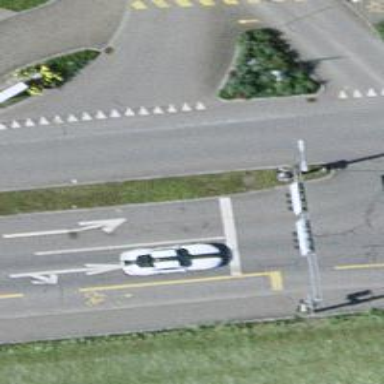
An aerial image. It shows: Road with traffic signals.